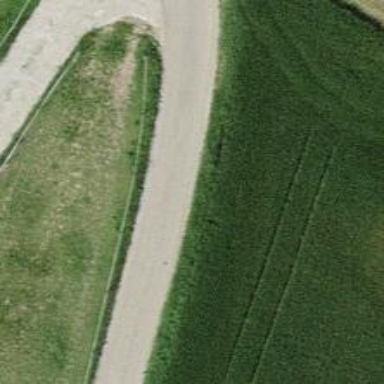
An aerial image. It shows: Paved service road.